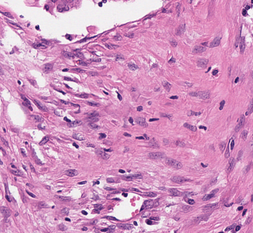
Tumor epithelial tissue: no
Tumor-associated stroma tissue: yes
Normal tissue: no